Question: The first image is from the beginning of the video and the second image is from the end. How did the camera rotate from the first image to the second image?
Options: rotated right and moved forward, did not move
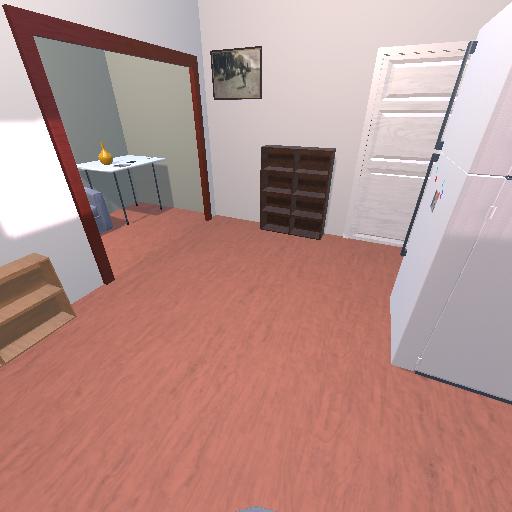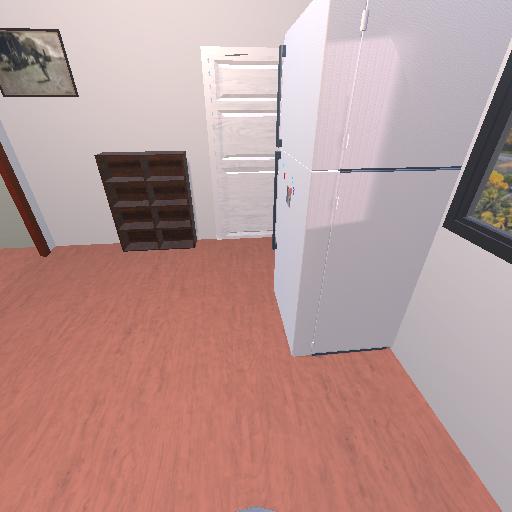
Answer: rotated right and moved forward